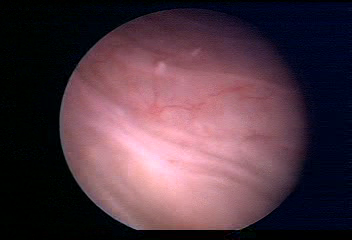
Modality: WLC
Class: Normal mucosa
Bladder cancer association: No